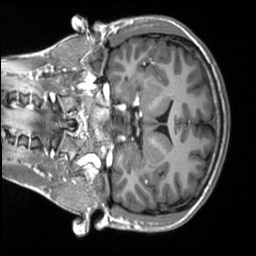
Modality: T1w
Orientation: coronal
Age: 18
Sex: male
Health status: healthy
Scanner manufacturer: siemens
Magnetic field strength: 3 T
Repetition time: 2.53 s
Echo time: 0.00219 s